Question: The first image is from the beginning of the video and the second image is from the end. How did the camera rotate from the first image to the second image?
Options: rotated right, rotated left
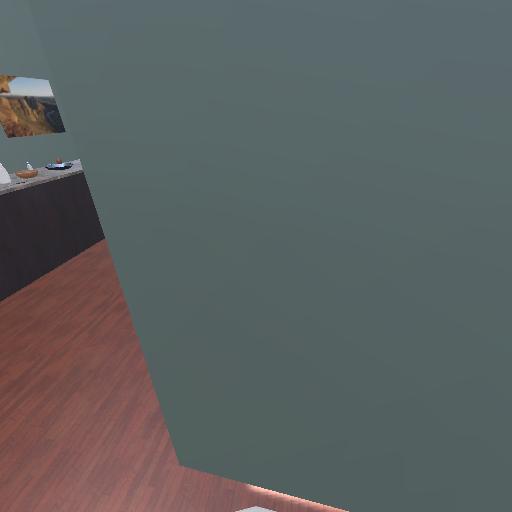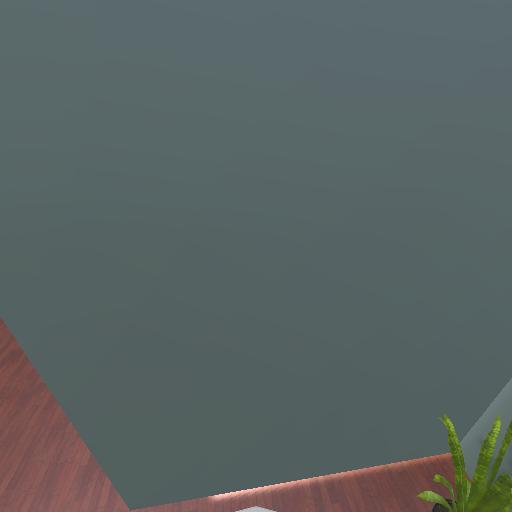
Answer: rotated right